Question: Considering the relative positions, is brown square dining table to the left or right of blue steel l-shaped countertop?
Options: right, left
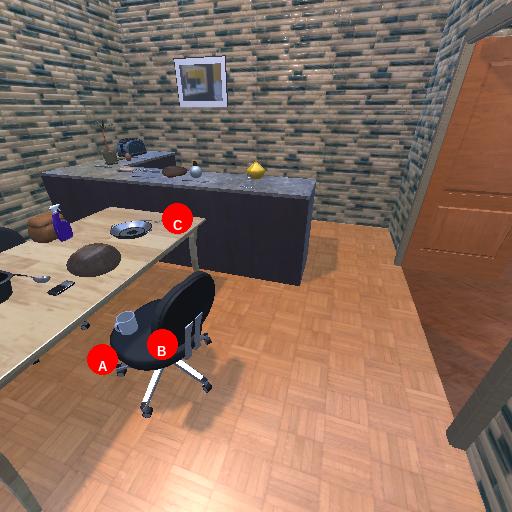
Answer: right